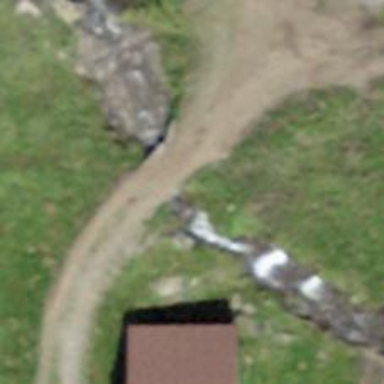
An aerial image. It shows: Culvert tunnel.